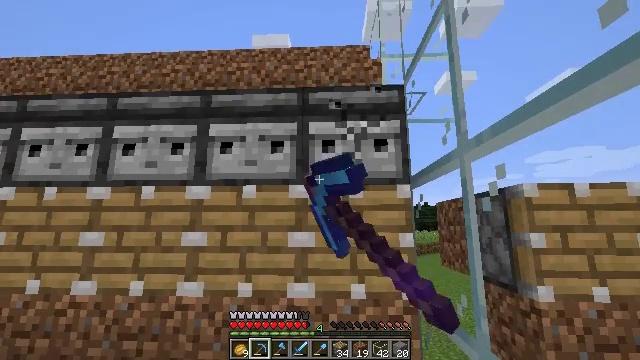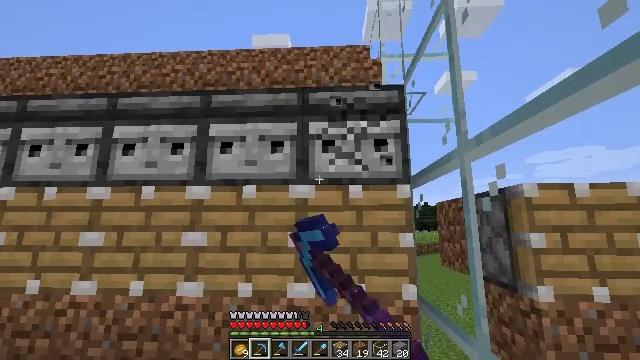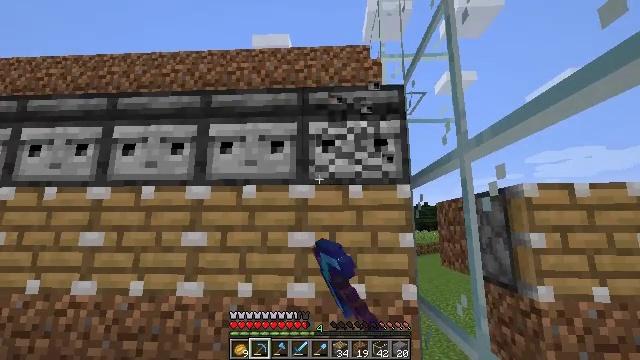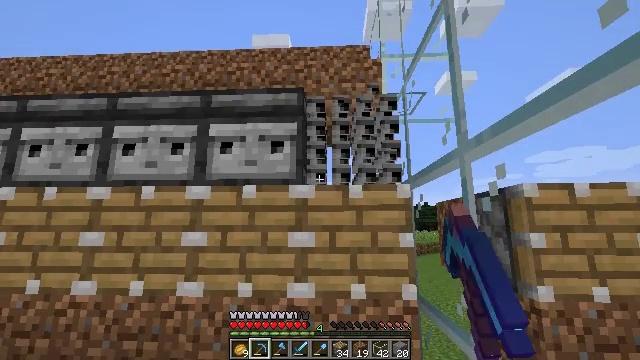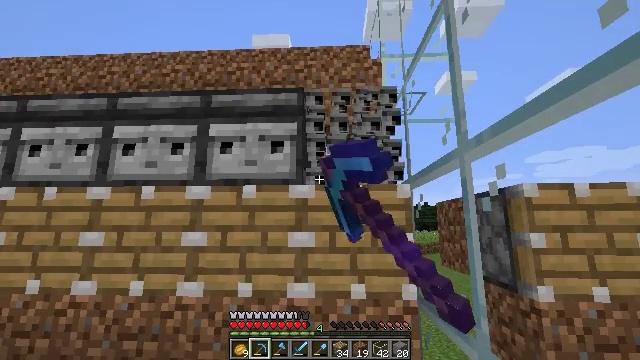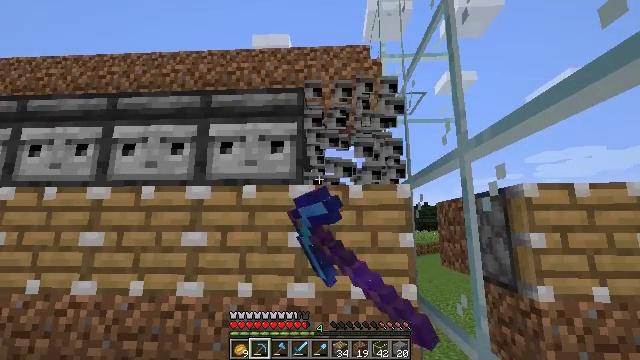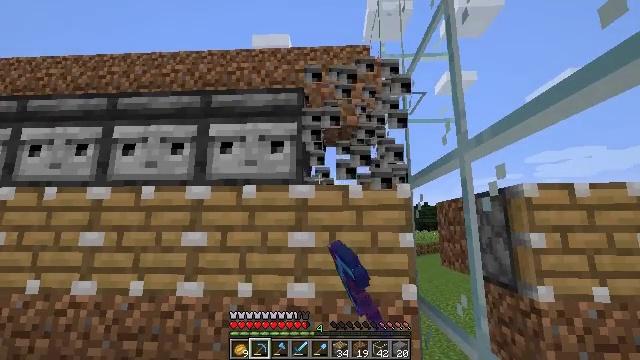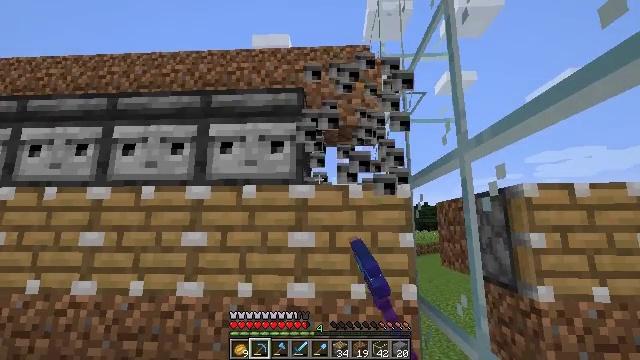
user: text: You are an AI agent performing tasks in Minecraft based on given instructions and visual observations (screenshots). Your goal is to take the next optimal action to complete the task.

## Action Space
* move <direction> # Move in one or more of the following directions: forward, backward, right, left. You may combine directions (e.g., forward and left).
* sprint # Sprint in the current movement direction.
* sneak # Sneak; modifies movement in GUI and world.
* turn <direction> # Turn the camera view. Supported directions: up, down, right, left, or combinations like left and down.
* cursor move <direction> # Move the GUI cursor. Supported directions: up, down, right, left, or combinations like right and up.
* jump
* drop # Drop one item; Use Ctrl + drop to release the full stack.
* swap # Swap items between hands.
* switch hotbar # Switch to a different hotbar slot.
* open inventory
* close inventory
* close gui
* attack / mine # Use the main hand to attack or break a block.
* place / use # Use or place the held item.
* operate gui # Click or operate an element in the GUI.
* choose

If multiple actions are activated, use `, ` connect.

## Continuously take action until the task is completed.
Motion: motion action
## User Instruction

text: Attack the observer device.
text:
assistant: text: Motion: attack / mine
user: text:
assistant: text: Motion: attack / mine
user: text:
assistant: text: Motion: attack / mine
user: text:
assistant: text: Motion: attack / mine
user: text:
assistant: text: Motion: attack / mine
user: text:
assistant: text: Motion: attack / mine
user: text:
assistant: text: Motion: attack / mine
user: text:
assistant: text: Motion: attack / mine